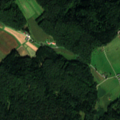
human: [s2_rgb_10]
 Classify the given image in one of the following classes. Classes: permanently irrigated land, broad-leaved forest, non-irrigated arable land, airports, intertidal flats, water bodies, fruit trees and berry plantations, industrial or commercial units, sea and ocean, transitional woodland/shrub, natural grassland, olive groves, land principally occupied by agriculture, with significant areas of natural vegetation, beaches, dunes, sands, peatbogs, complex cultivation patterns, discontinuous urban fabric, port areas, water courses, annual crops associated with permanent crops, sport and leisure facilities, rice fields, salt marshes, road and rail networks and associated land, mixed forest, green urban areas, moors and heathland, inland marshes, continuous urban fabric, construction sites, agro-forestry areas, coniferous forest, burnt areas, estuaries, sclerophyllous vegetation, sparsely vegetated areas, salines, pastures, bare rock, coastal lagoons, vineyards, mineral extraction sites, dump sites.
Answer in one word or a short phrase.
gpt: complex cultivation patterns, broad-leaved forest, mixed forest